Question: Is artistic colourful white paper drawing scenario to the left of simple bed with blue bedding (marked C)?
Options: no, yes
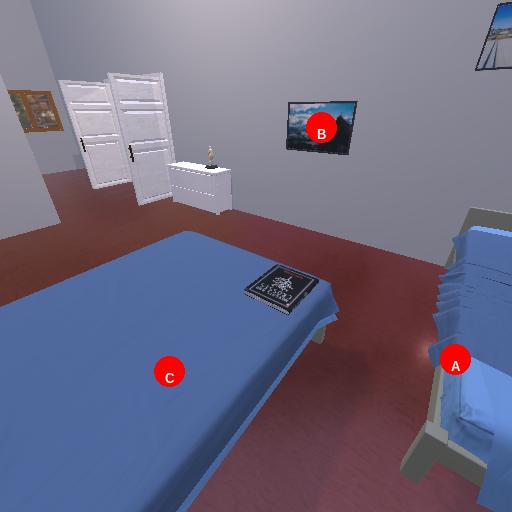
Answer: no